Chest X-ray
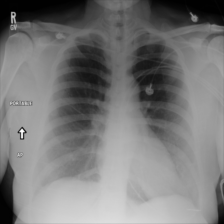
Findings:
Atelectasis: positive
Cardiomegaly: negative
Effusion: negative
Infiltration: positive
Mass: negative
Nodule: negative
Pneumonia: negative
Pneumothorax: negative
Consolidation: negative
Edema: negative
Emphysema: negative
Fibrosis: negative
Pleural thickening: negative
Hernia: negative